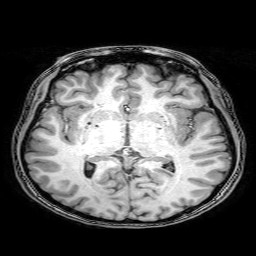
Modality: T1w
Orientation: coronal
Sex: female
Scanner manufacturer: philips
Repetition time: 0.008084 s
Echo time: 0.00369 s